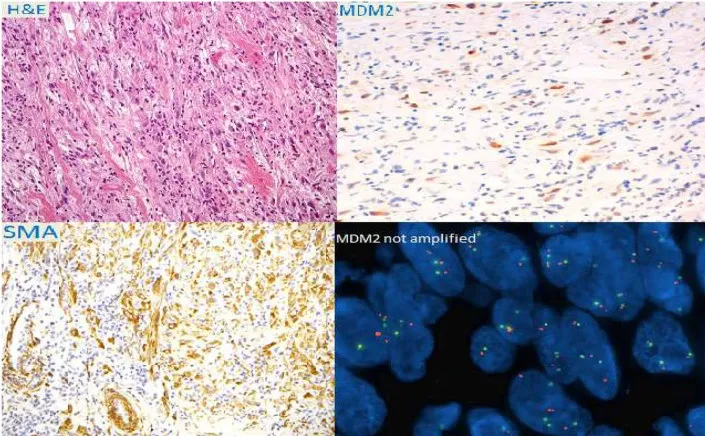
Immuno-histochemical colorations and fluorescence in situ hybridization (FISH) of the bioptical specimen.
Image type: pathology (fish)